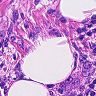
Metastatic tissue present: yes